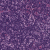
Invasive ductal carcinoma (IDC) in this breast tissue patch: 0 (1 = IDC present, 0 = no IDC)